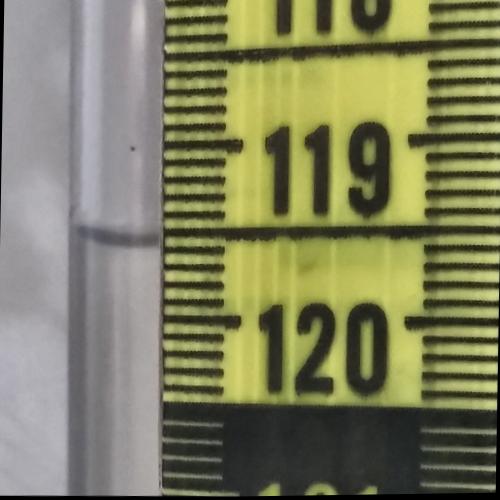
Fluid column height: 119.6 cm